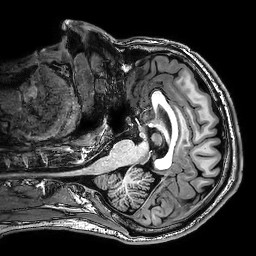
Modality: T1w
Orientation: axial
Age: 34
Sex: male
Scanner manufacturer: philips
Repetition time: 0.00817 s
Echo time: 0.00375 s